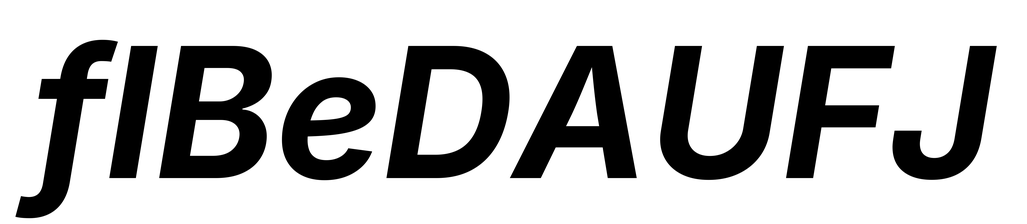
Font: Inter-Italic_Bold_Italic